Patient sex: F
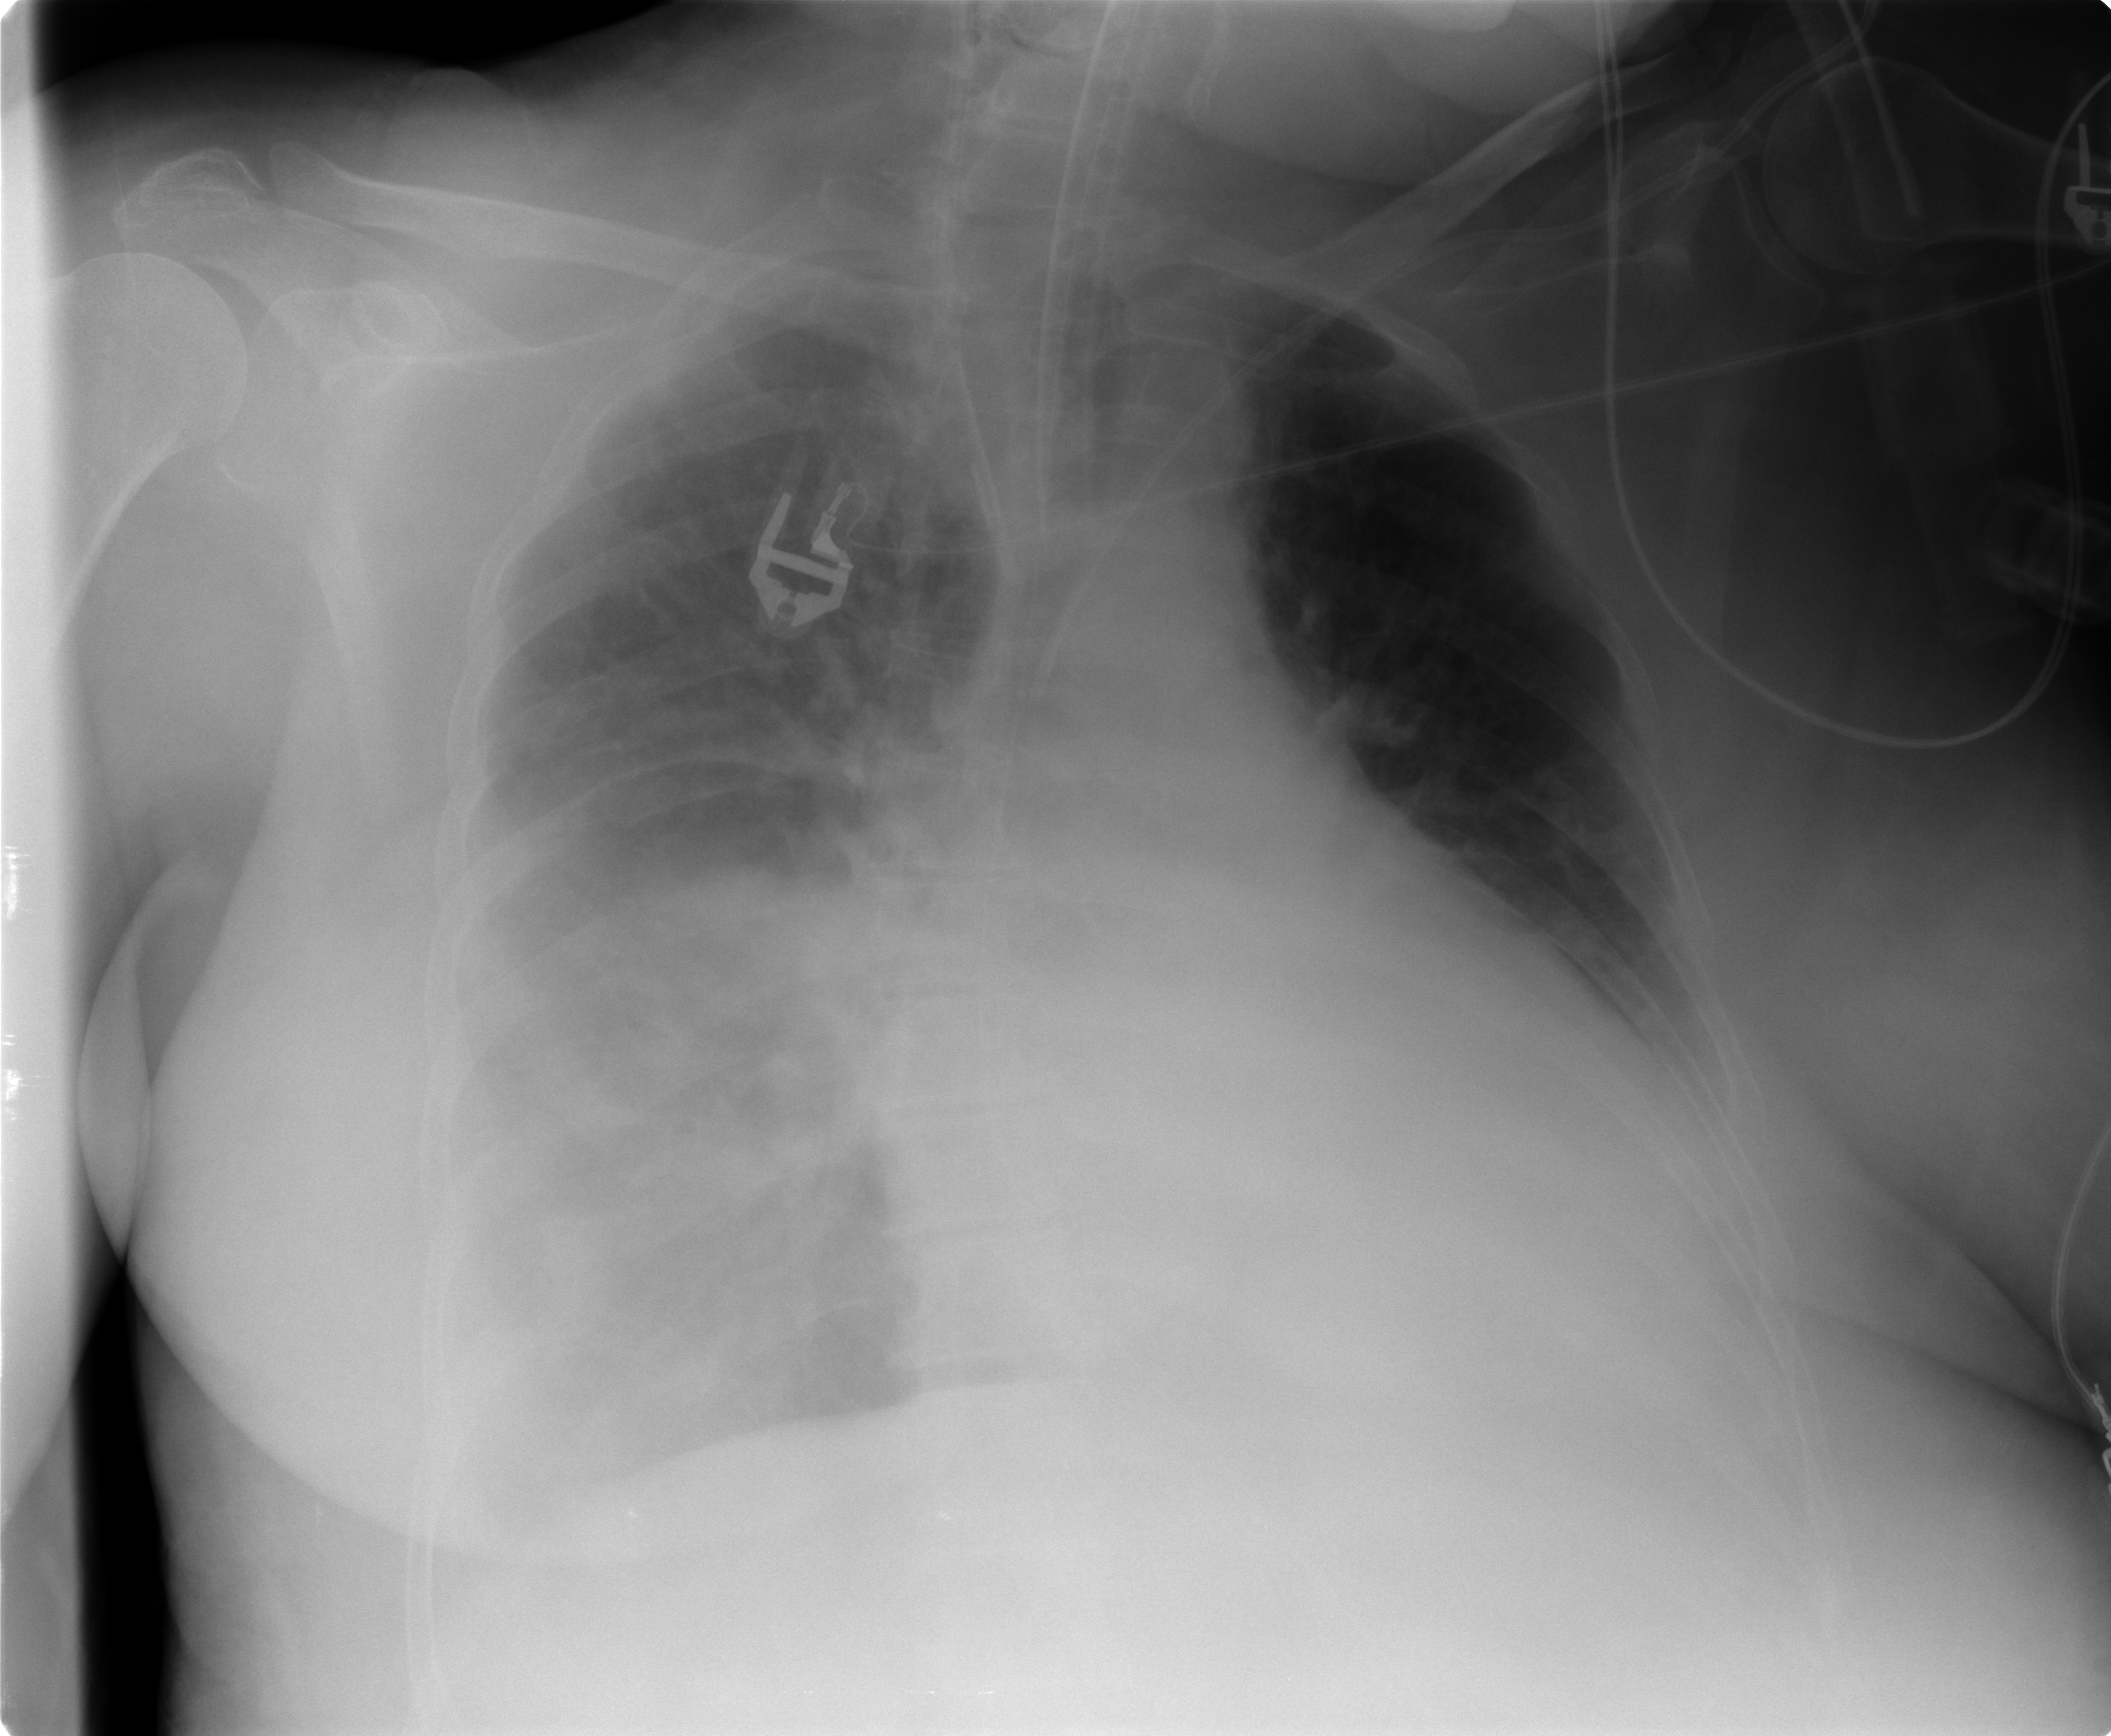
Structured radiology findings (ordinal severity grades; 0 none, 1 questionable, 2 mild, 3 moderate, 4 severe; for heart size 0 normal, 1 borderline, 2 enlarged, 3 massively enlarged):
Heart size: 2
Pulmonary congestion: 2
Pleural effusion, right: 3
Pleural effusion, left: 2
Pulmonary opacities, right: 2
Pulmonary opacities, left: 0
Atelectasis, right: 3
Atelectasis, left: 2